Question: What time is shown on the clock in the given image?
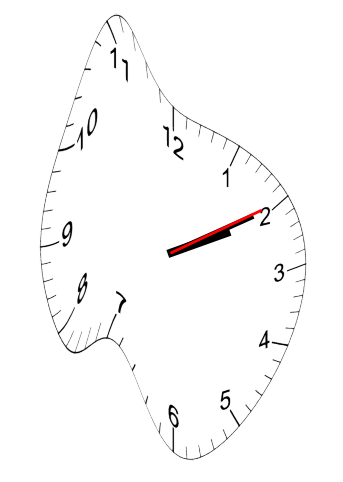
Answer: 02:10:10